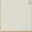
Piece: xx